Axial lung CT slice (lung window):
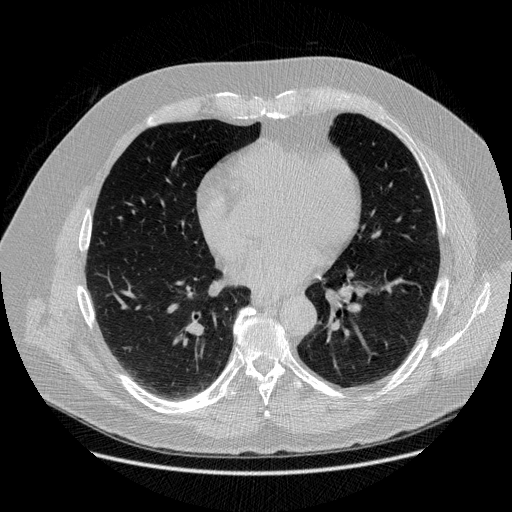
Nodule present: no